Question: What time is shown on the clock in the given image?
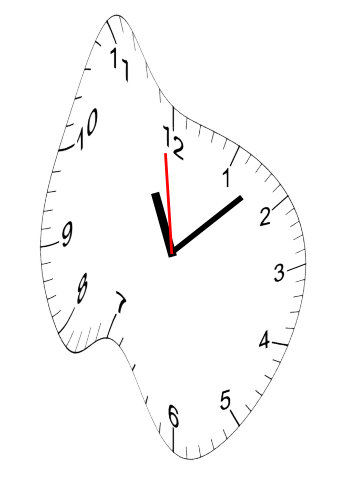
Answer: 11:07:59